Question: my table
Reference : <URL>

Here I would like to find Total point of a School. I am using following code.
'''
SELECT School, SUM(GroupPoint) AS TotalC1, SUM(C2Points) AS TotalC2,
SUM(C3Points) AS TotalC3, SUM(GroupPoint + C2Points + C3Points) AS TotalAll
FROM students GROUP BY School ORDER BY TotalAll DESC LIMIT 6
'''
Reference : <URL>
my problem, the ID 1,2,3 are the winners of a group competition. So they get 5 points individually. But for that competition, the SCHOOL will get only 5 points not 15. A group can be Identify by same ChessNO.
So my final output looks
'''
SCHOOL TOTALC1 TOTALC2 TOTALC3 TOTALALL
School2 13 49 3 65
School1 5 4 25 34
'''
It would be grateful if anybody could help me,
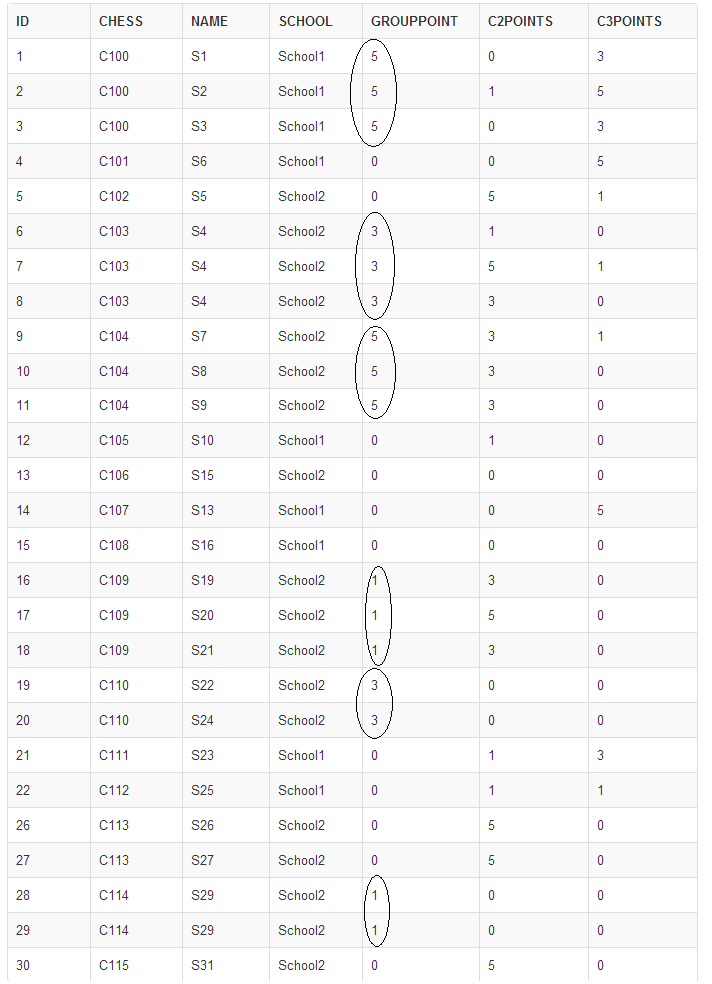
Answer: Ofcourse, you can do some optimization. But it works!
'''
SELECT two.TOTALC1, one.TotalC2, one.TotalC3, one.TotalOne + two.TOTALC1 as TotalAll from
( select School,
SUM(C2Points) AS TotalC2,
SUM(C3Points) AS TotalC3,
SUM(C2Points + C3Points) AS TotalOne
FROM students GROUP BY School
ORDER BY TotalOne DESC) one
left join (select school, sum(ma) as TOTALC1 from (select school, chess, max(grouppoint) as ma from students group by school, chess) as b group by school) two
on one.school = two.school
'''